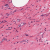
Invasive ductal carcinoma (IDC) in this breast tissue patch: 0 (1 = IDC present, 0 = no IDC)